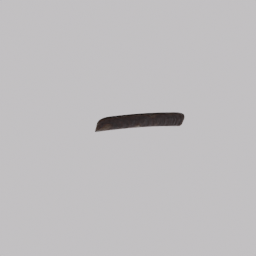
Label: animals